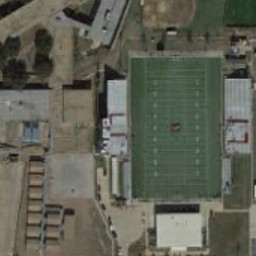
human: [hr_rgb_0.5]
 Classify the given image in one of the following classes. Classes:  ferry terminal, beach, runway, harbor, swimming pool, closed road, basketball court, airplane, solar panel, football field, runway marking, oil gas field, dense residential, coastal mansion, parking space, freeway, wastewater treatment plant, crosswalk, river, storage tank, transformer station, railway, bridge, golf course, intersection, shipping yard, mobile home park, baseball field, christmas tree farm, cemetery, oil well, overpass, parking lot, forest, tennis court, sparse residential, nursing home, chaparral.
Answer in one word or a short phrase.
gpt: football field